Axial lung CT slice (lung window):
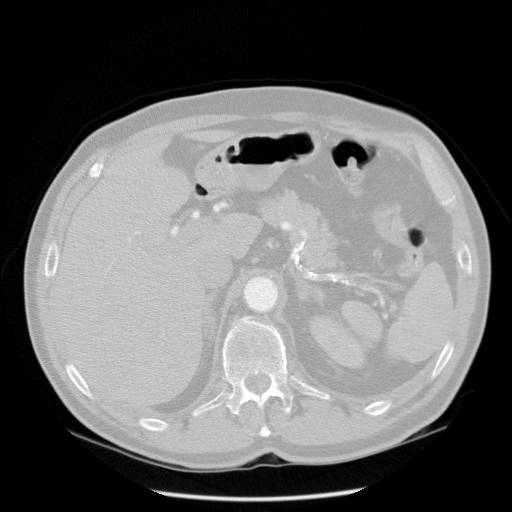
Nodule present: no